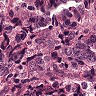
Metastatic tissue present: yes